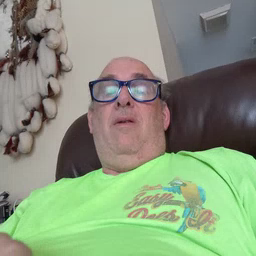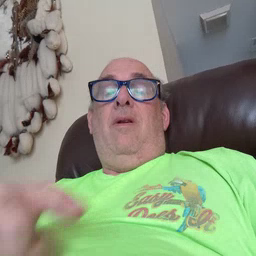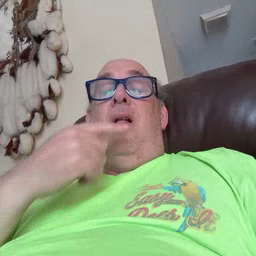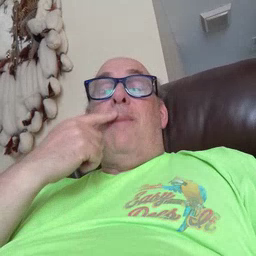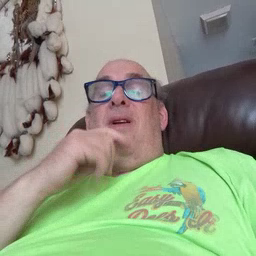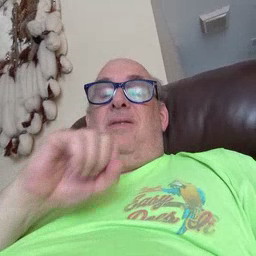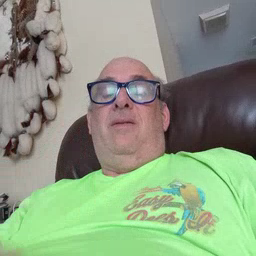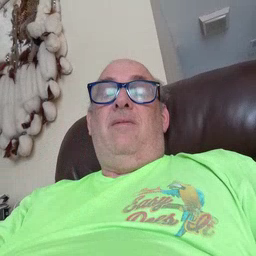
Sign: lips